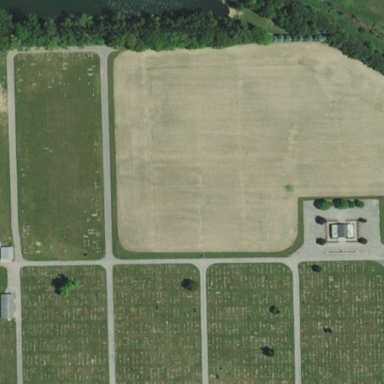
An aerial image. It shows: Cemetery.